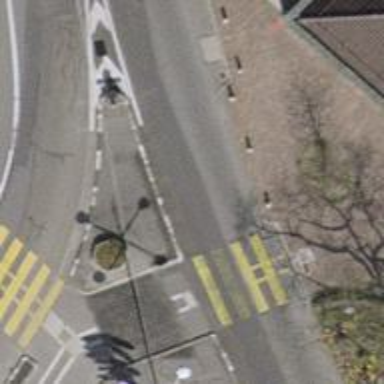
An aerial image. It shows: Uncontrolled road crossing.